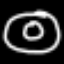
Label: donut